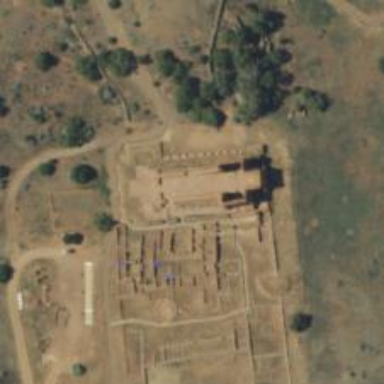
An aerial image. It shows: Archaeological site with historical significance.